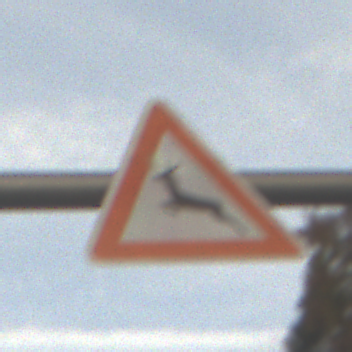
Verkehrszeichen: WildwechselRechts
Umgebung: Outdoor, Nature
Tageszeit: SunriseSunset
Wetter: PartlyCloudy
Licht: Natural
Jahreszeit: NotSpecified
Kontrast: LowContrast